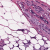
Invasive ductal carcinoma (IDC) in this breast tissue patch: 0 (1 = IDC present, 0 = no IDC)